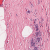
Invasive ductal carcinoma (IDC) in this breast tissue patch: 0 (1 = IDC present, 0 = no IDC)